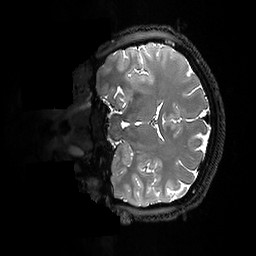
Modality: T2w
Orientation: coronal
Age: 23
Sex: female
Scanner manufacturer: ge
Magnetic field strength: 3 T
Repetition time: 3.202 s
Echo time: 0.06582 s